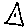
Label: triangle